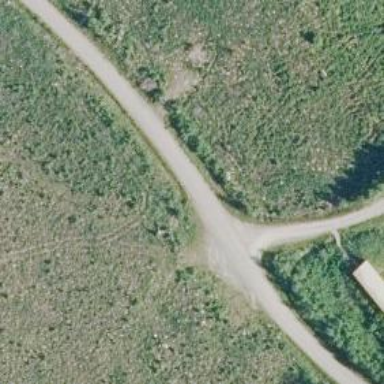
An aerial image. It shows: Unclassified road.